Question: Im a trying to create a css template where 3 text paragrahs interact with each other like this pic:

It will be repeated over hundreds of pages. All P1 Middle & P2 have differing lengths.
Basically
1) Middle starts a few lines down and is justified
2) each section would fill up the page, but give 1/3 of page to element if it has content. For example in the pic, where p2 is longer than middle, p2 takes half the page. And where it is longer than p1, p2 takes up the whole page.
I made a fiddle: <URL>
with a non working image in place of Middle. It wraps nicely bewlow and to the side, but not over the top margin.
And Im a bit at a loss how to add P2 to the party
Any browser, any js framework would work
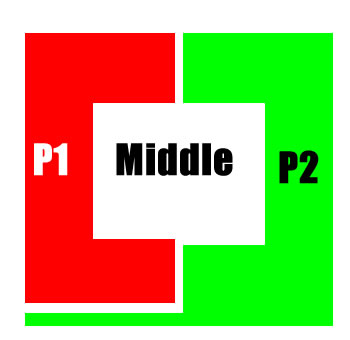
Answer: With some additional markup, I think you can achieve your goal assuming:
1. you know (or by javascript can calculate) the height of the MIDDLE, and
2. if possible, keep your longest text in the second source ordered div (which may end up left or right at your choosing. If #2 is not possible, I'm sure there could be a way to modify the principles here to still make it work, but it would be easiest if the longer text could be always second in the source.
NOTE: at present I only have access to IE8 browser to test.
The fiddles are: left long <URL>.
Some further recommendations are to control it by container class. Minified code:
HTML:
'''
<div class="wrapContainer right"> <!-- change class to left for left short column -->
<div id="p1"> <!-- floats the direction of wrapper's right or left class name -->
<div class="positioner"></div>
<img src="img.jpg" class="centerImg">
<div class="padder">
...preferably short text always goes in first group...
...if not, modifications to how this works will need to be made...
</div>
</div>
<div id="p2">
<div class="positioner"></div>
<div class="dummyImg"></div>
<div class="padder">
...long text should always go here for this solution...
</div>
</div>
</div>
'''
CSS
'''
.left #p1 {
float: left;
border: 1px solid blue; /* just for show */
width: 50%; /* width is needed on this, but that limits it to not wrap below middle image, so this is why it should be applied to the shortest text only */
margin-right: 10px; /* separating the two columns */
}
.left #p1 .centerImg {
float: right; /* floated oppostie the p1 */
clear: right; /* this clears the positioner div */
margin: 0 -100px 0 10px; /* the negative margin is half picture width */
width: 200px;
height: 99px;
}
/* all the right version css is just a reversal of the left already explained */
.right #p1 {float: right; border: 1px solid blue; width: 50%; margin-left: 10px}
.right #p1 .centerImg {float: left; clear: left; margin: 0 10px 0 -100px; width: 200px; height: 99px;}
#p2 {border:1px solid red;}
.left #p2 .dummyImg { /* this is used to affect the p2 where the img is in p1 */
float: left;
clear: right; /* both positioner divs are floated the opposite direction as the p1 */
width: 100px; /* half the middle image width */
height: 99px; /* this is why height of the middle (img) must be known */
margin: 0 10px 0 -10px; /* this is just offseting and creating margins */
}
.right #p2 .dummyImg {float: right; clear: left; width: 100px; height: 99px; margin: 0 -10px 0 10px;}
.left .positioner {
float: right; /* floated oppostie the p1 */
width: 0; /* this keeps it from interfering with the columns, letting the text flow above the middle image */
height: 75px; /* this is the offset from the top for the middle image */
}
.right .positioner {float: left; width: 0; height: 75px;}
.padder {padding: 10px; /* give the text some breathing room */}
'''